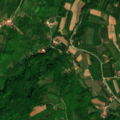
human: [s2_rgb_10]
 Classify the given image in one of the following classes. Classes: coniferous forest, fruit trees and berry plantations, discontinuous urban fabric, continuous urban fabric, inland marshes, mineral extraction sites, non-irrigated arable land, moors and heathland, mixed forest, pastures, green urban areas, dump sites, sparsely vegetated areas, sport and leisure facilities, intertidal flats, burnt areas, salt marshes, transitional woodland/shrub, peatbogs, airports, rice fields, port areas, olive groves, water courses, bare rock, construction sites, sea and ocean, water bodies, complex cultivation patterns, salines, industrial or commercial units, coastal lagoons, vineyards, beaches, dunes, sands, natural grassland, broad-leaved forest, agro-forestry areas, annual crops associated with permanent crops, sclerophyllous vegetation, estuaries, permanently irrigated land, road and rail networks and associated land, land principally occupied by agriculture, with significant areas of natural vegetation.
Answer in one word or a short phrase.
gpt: complex cultivation patterns, land principally occupied by agriculture, with significant areas of natural vegetation, broad-leaved forest